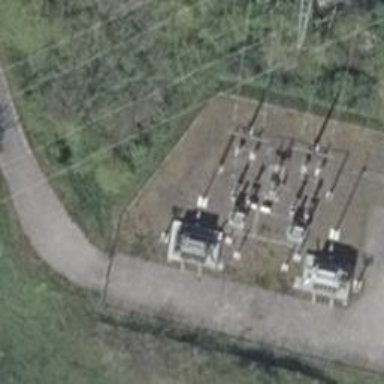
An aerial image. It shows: Power line is depicted.